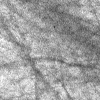
Atmospheric dust classification: not_dusty